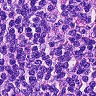
Metastatic tissue present: no